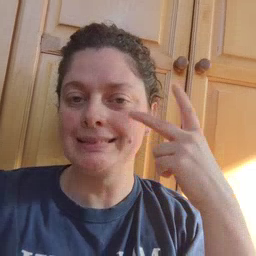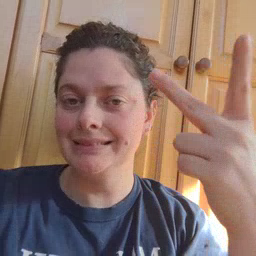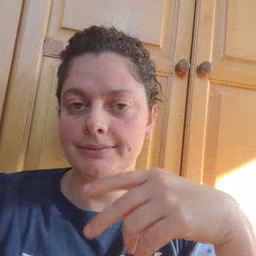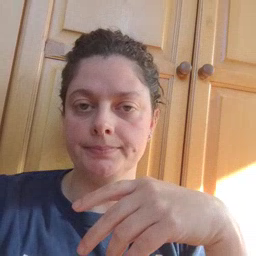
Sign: see